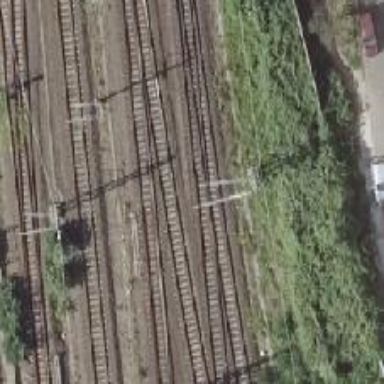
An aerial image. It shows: Catenary mast for power lines.